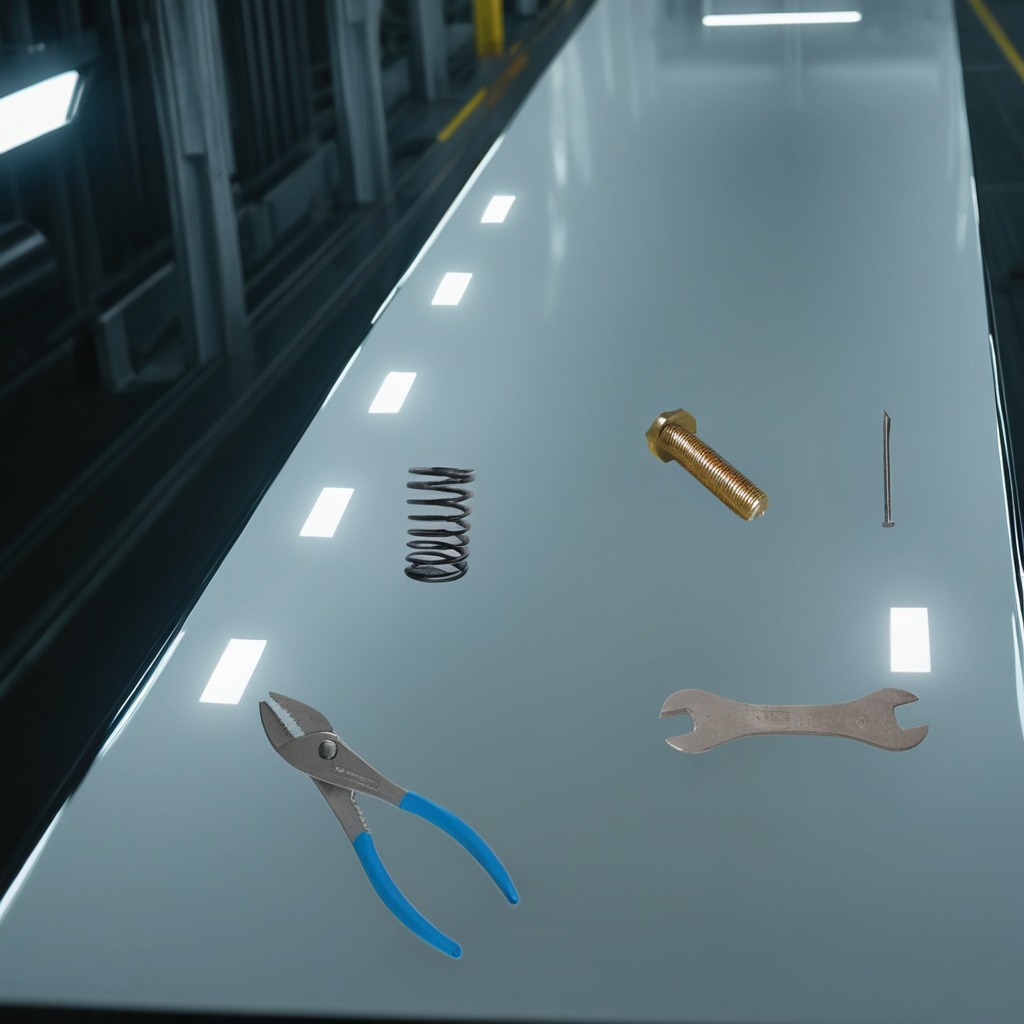
A metal machine screw, an iron nail, pliers, a coiled metal spring, and a wrench are lying on a high-gloss table in a ship maintenance bay industrial lighting.